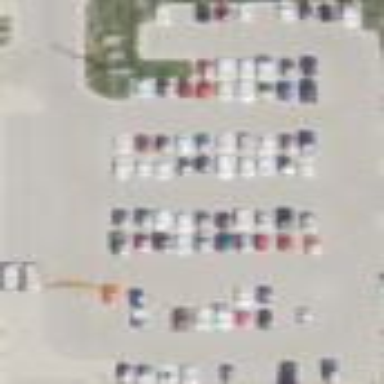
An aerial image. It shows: Parking area.